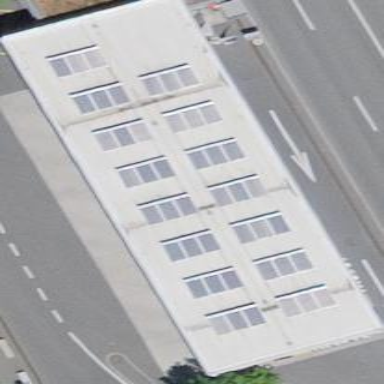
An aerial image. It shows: Fuel amenity located on the roof of building.